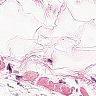
Metastatic tissue present: no